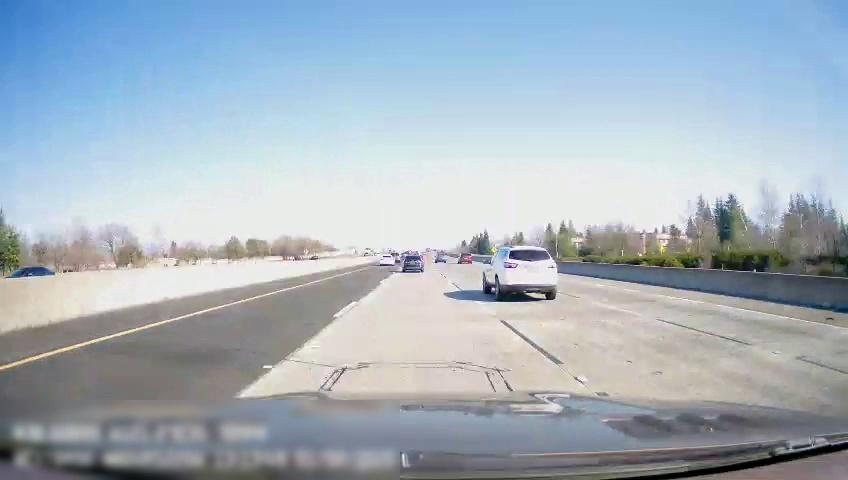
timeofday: Day
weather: Sunny
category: Vehicles | Car
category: Drivable Space
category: Vehicles | Van
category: Vehicles | SUV
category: Vehicles | SUV
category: Vehicles | SUV
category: Vehicles | Car
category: Vehicles | Car
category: Lanes | Alternate Lane
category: Lanes | Alternate Lane
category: Lanes | Current Lane
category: Lanes | Current Lane
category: Lanes | Alternate Lane